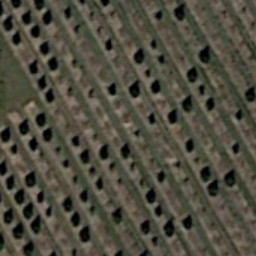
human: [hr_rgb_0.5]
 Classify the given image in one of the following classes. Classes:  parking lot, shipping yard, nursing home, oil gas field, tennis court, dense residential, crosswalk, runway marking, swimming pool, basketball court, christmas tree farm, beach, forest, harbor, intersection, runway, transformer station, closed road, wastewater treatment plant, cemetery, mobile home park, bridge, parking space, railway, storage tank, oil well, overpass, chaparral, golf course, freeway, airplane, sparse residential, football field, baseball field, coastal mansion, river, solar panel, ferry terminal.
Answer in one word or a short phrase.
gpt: christmas tree farm